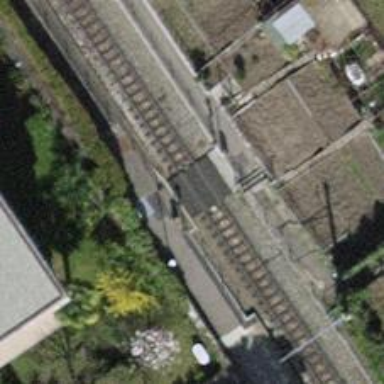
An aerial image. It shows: Uncontrolled railway crossing with full barrier.